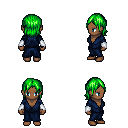
a pixel art fantasy rpg character, female body template, human, dark skin, blue robe, white pants, green long bangs hairstyle, white cloth bracers, four views (front, back, left, right), 2x2 character sprite sheet, small pixel art, hard edges, no anti-aliasing